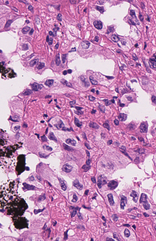
Tumor epithelial tissue: yes
Tumor-associated stroma tissue: yes
Normal tissue: no